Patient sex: F
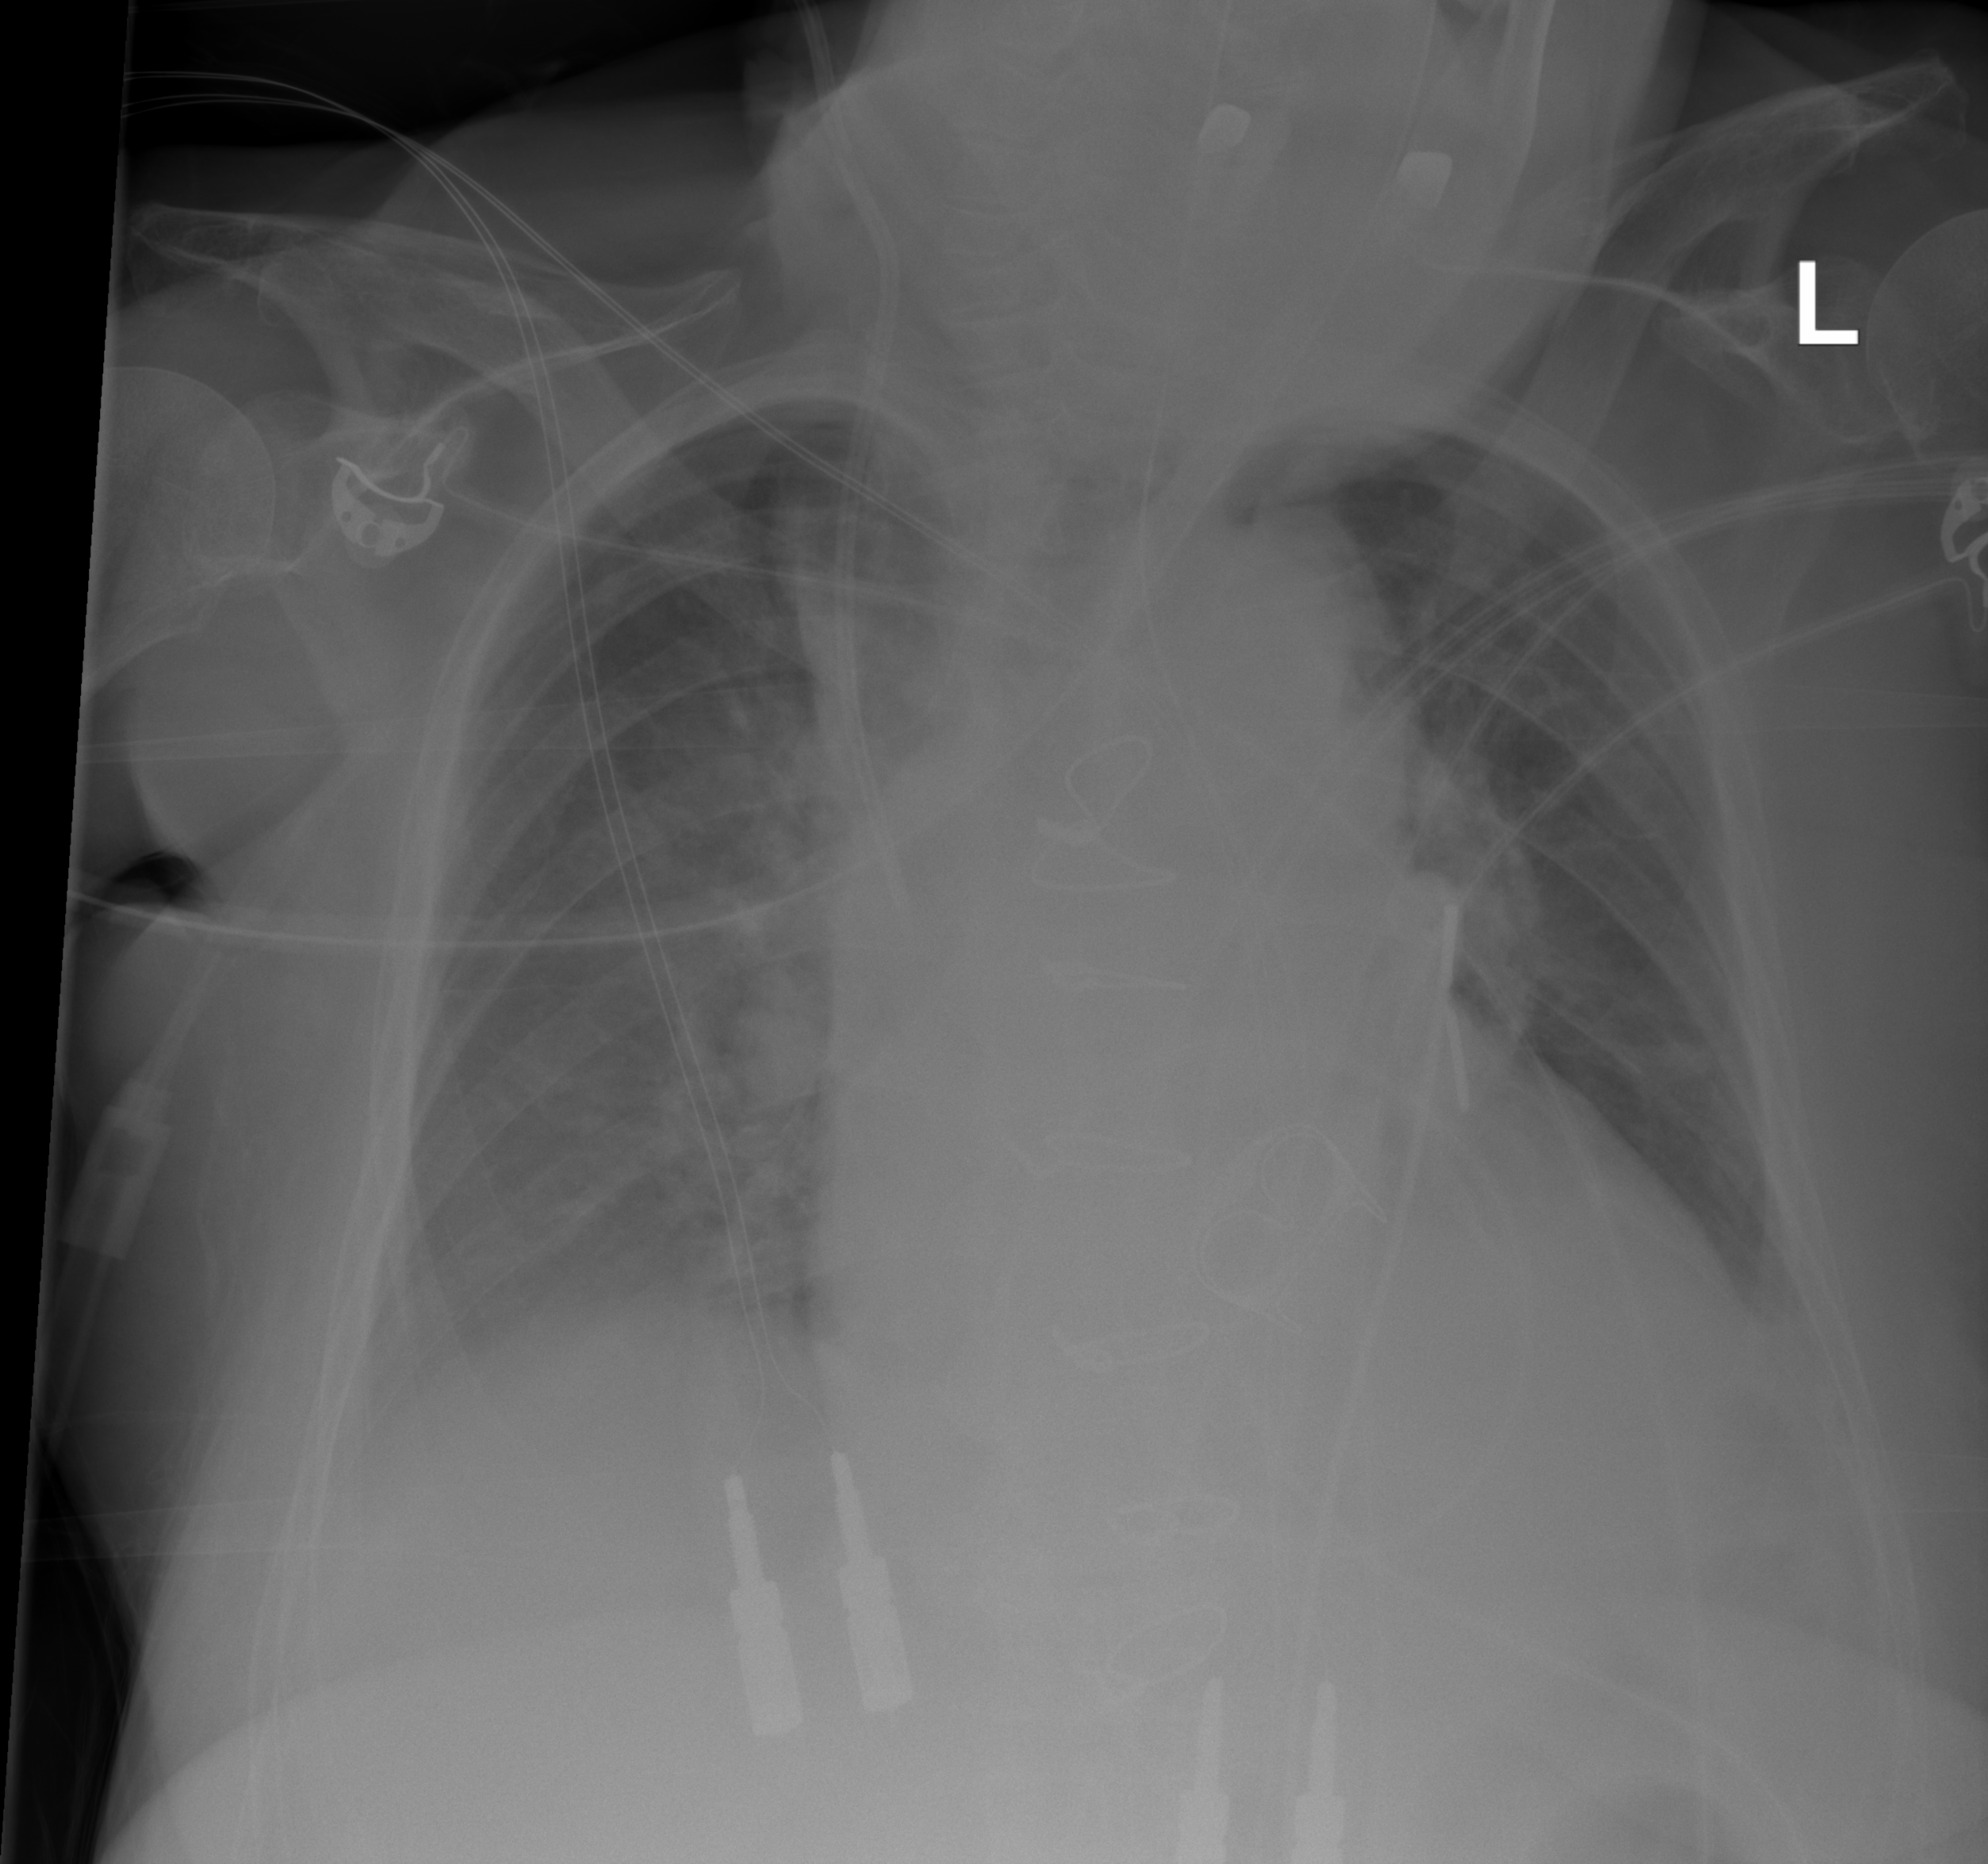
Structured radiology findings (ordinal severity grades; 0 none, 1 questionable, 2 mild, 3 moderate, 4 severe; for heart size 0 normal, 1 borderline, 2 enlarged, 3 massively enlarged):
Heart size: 2
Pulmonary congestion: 2
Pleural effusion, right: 0
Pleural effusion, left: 2
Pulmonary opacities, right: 0
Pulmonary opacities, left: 0
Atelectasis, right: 2
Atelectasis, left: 0